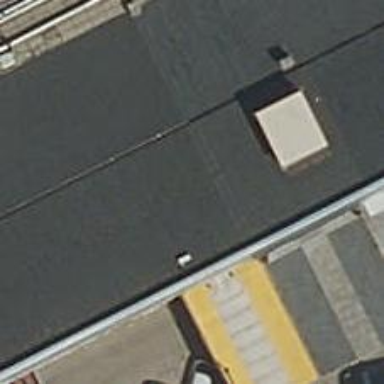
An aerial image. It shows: Car repair shop.